Question: I am trying to select the highest DATETIME for a specific Request code:

This is my query I'm using:
'''
SELECT SubmitTime
FROM [QTRAXAdmin].[qt_request]
WHERE SubmitTime IN (SELECT Max(SubmitTime)
FROM [QTRAXAdmin].[qt_request])
AND requestcode = 'FOREMAN';
'''
MY issue is that my query above returns nothing. I think what it's doing is it's finding that the highest DATETIME in the SubmitTime column does not belong to a FOREMAN request code.
How can I get it to return the latest SubmitTime for a specific Request code?
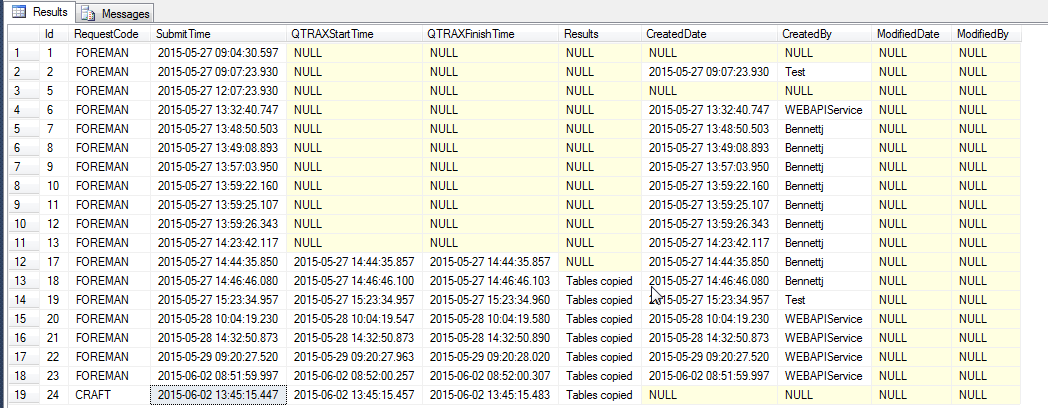
Answer: I think you can just simply select like this, if of course those times don't repeat within 'requestcode':
'''
SELECT max(SubmitTime)
FROM [QTRAXAdmin].[qt_request]
WHERE requestcode = 'FOREMAN';
'''